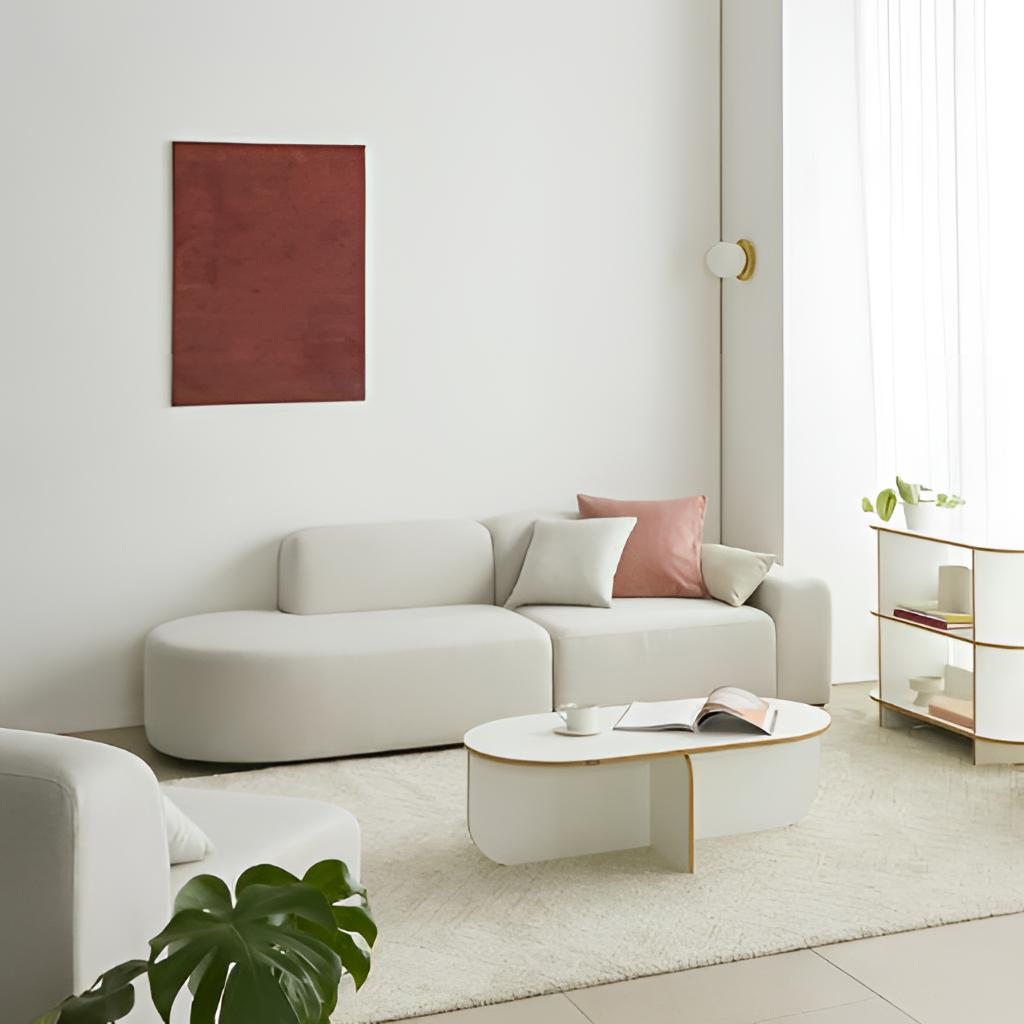
fabric sectional sofa, living room, tile flooring, with large square pattern, white paint wallpaper, with solid pattern, minimalist